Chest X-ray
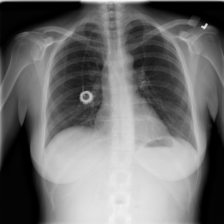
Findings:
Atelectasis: negative
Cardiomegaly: negative
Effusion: negative
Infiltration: negative
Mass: negative
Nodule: negative
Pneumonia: negative
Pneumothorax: negative
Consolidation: negative
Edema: negative
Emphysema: negative
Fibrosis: negative
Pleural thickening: negative
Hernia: negative